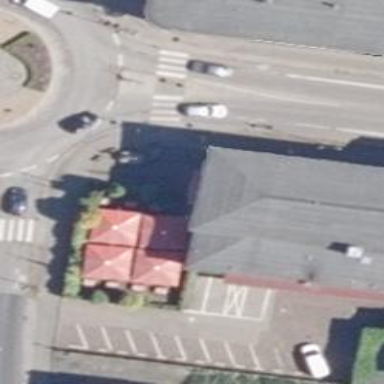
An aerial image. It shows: Restaurant.